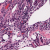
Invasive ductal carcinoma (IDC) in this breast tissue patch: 0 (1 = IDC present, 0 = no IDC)